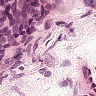
Metastatic tissue present: yes